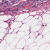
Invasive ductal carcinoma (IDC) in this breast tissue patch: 1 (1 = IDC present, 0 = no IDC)